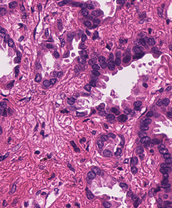
Tumor epithelial tissue: yes
Tumor-associated stroma tissue: yes
Normal tissue: no